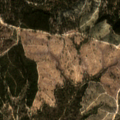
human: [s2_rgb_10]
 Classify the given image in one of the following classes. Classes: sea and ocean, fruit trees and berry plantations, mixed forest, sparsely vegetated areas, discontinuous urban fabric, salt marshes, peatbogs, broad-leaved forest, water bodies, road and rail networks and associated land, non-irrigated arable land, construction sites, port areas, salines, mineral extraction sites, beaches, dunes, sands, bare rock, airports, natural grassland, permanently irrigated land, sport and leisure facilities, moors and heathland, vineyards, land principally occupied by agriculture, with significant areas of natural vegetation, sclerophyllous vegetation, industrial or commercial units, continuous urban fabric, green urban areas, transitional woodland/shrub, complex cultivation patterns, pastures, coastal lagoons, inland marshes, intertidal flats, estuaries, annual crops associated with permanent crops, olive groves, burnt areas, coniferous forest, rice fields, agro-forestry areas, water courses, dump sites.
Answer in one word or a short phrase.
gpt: broad-leaved forest, transitional woodland/shrub